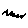
Label: zigzag